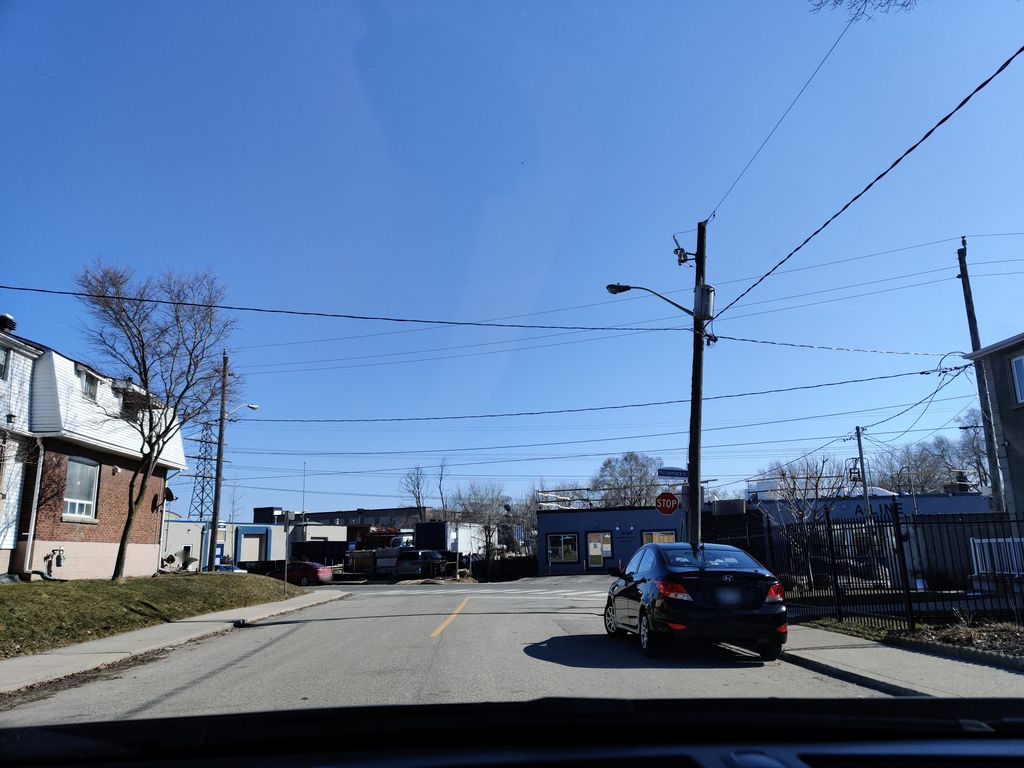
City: toronto